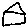
Label: house